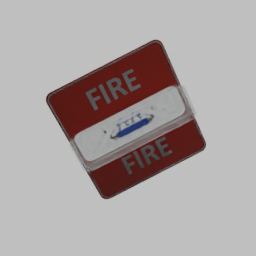
Label: electronics